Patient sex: M
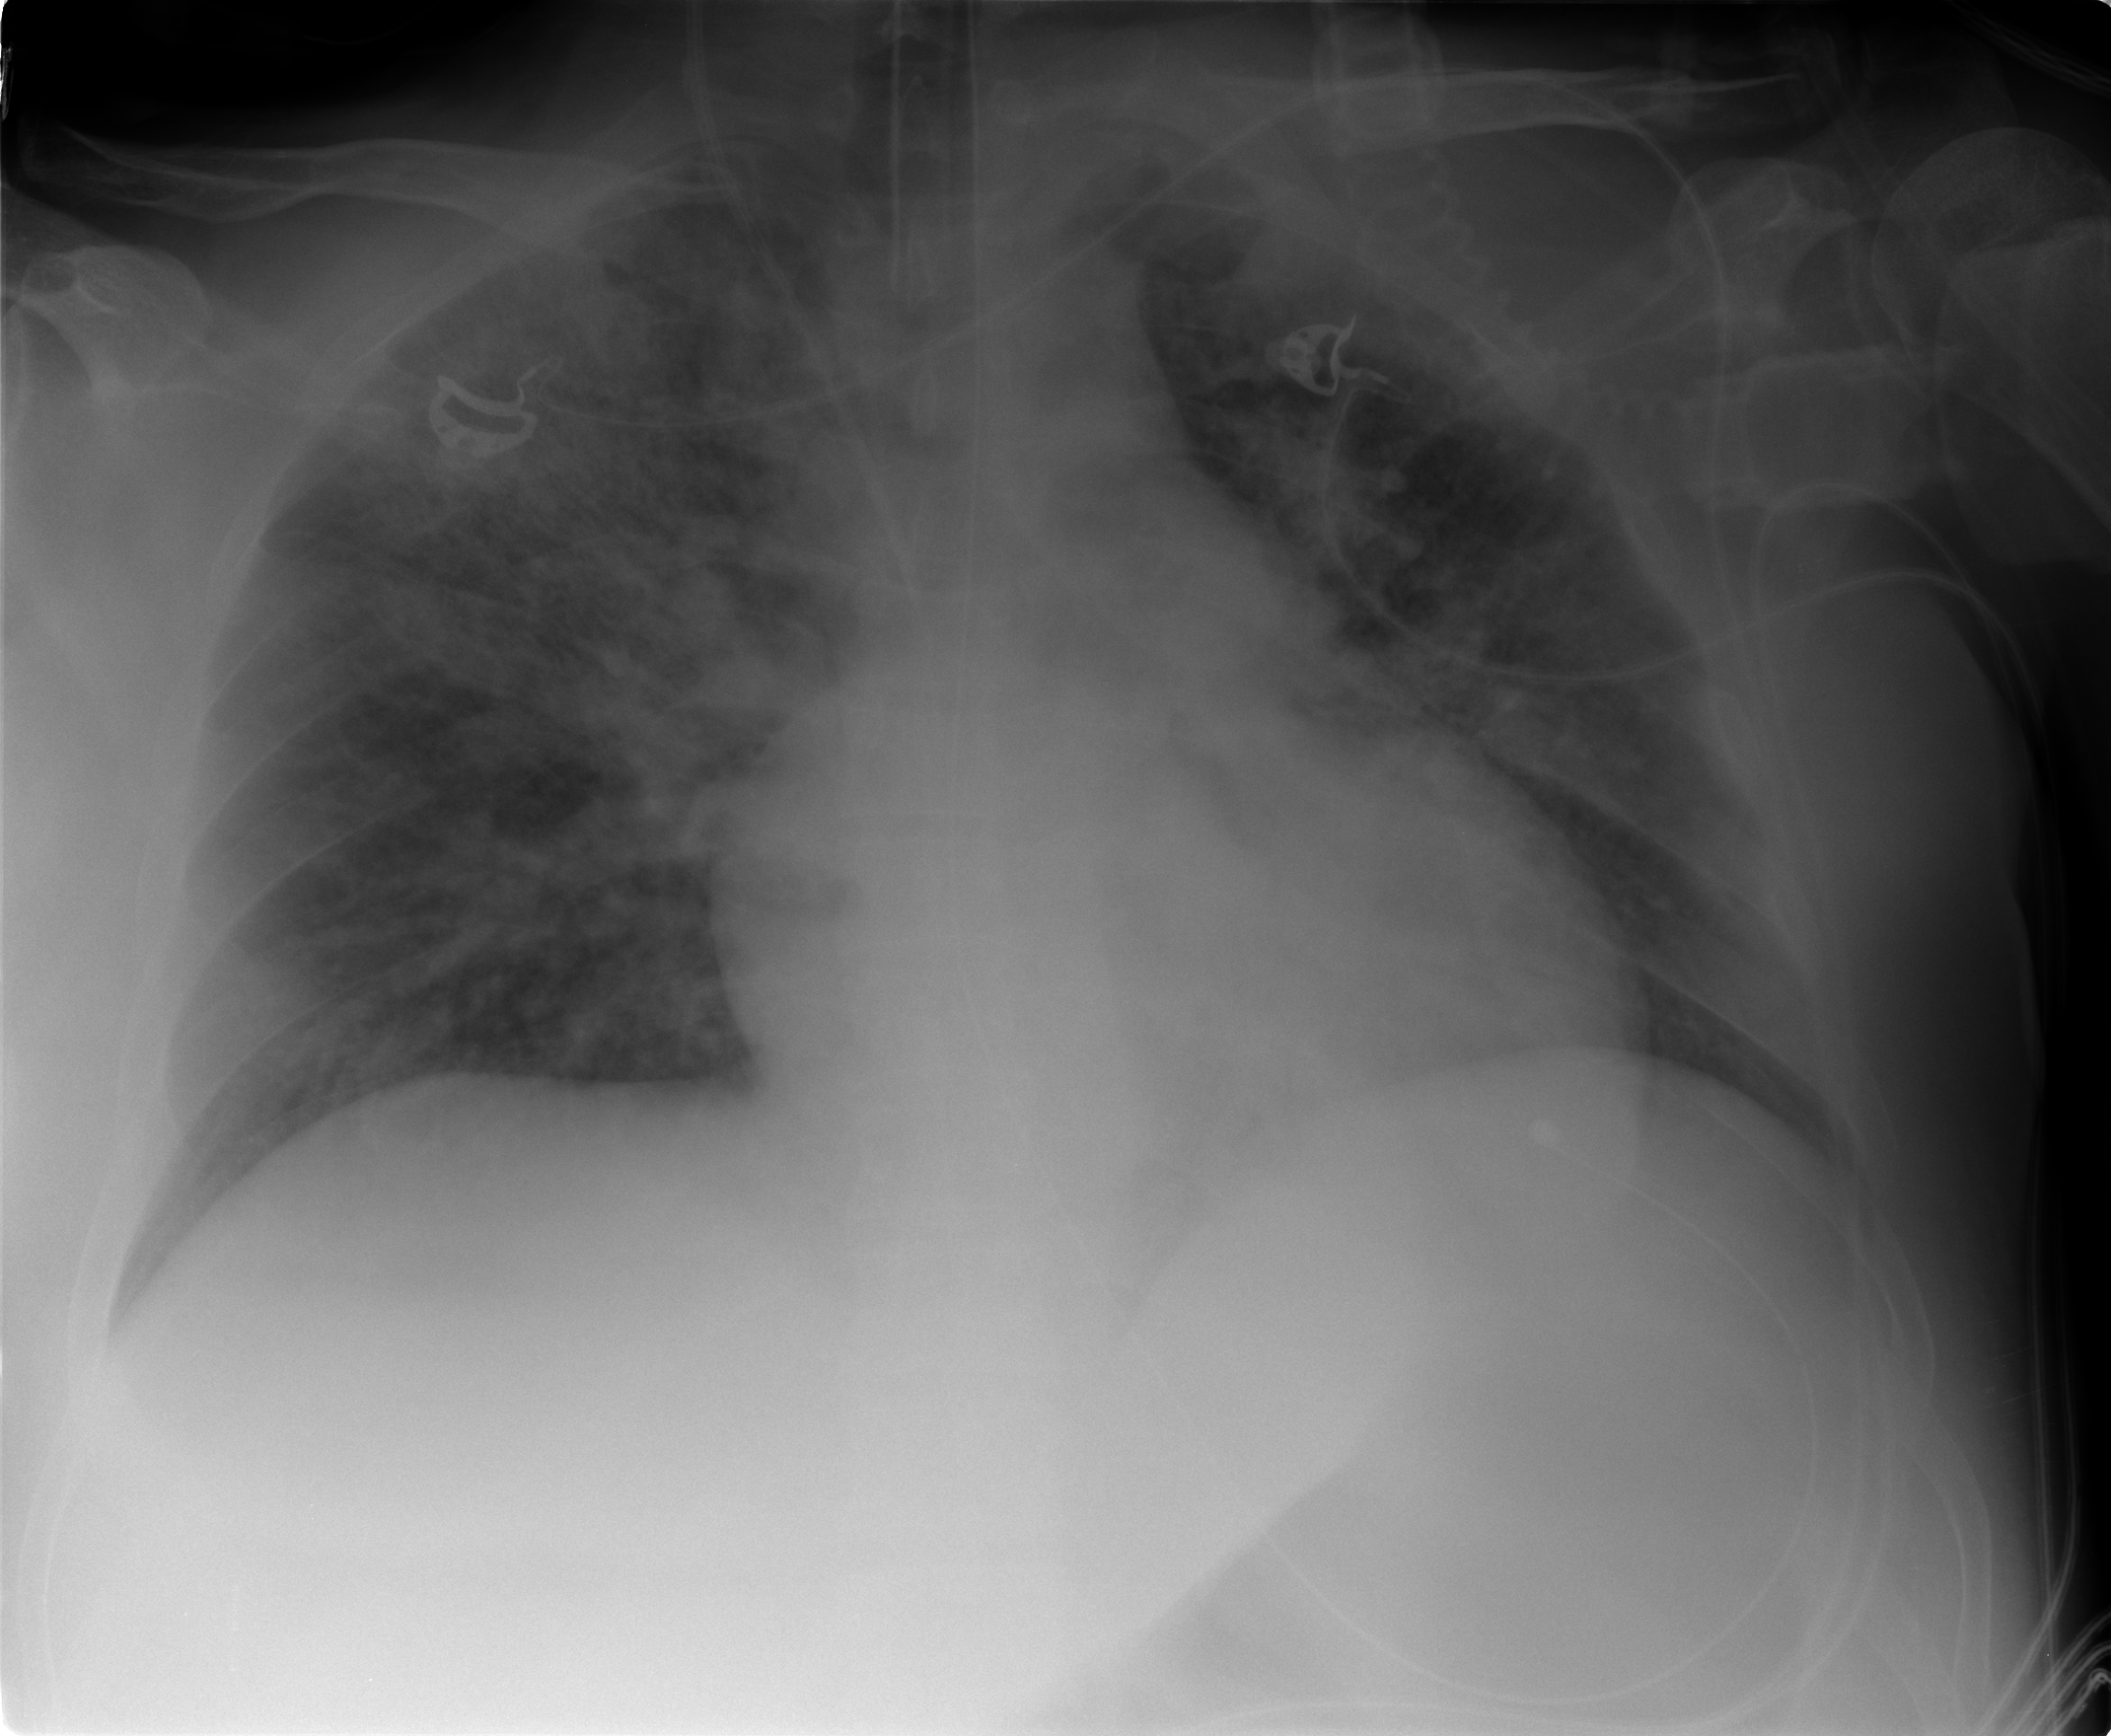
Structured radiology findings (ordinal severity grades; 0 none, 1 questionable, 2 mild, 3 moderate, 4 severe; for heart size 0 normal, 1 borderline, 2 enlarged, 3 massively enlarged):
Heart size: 2
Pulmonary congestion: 3
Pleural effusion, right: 0
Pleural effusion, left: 0
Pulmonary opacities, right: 3
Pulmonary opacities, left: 2
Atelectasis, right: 2
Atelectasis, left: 2